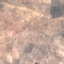
Land use / land cover: PermanentCrop